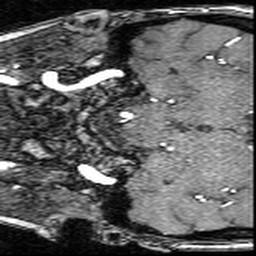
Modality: angio
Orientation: coronal
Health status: ill
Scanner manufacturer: siemens
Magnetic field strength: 3 T
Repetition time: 0.022 s
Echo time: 0.00395 s